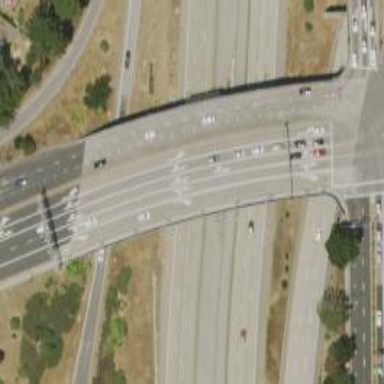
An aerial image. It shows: Primary highway bridge.